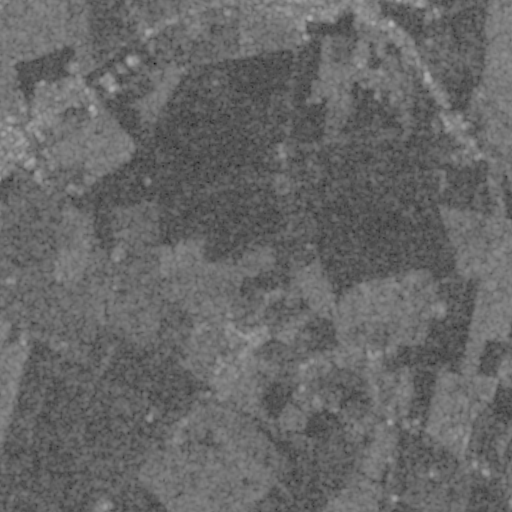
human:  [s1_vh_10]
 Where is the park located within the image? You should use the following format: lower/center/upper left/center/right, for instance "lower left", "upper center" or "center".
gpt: The park is located in the lower center of the image.
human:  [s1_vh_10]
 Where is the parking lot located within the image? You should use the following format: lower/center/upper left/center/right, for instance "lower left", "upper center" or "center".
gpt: The parking lot is located in the upper left of the image.
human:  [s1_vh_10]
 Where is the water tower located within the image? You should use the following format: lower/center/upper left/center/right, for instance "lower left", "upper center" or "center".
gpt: The water tower is located in the upper right of the image.
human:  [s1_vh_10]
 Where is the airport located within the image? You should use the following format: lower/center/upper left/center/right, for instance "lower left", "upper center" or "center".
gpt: There is no airport in the image.

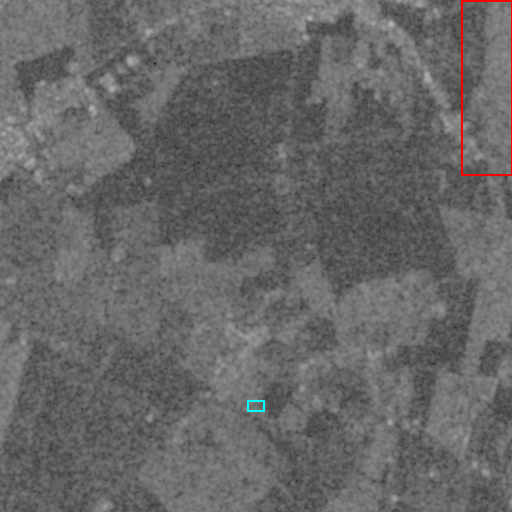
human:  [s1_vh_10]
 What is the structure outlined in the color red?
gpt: The structure outlined in red is a crop field.
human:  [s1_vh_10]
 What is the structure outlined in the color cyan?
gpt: The structure outlined in cyan is a park.
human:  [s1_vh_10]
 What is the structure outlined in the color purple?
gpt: There is no purple outline.